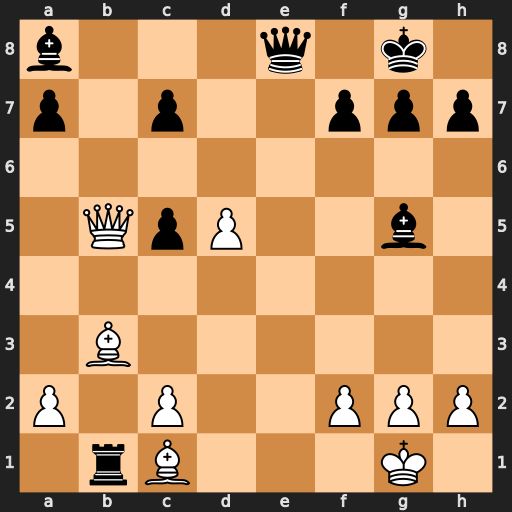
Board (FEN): b3q1k1/p1p2ppp/8/1QpP2b1/8/1B6/P1P2PPP/1rB3K1
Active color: w
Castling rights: -
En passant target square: -
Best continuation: Qxe8#